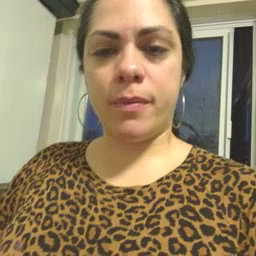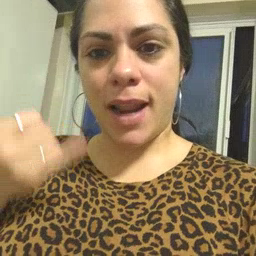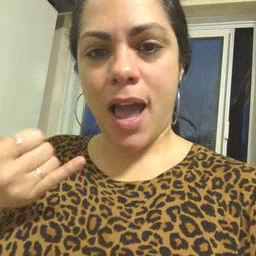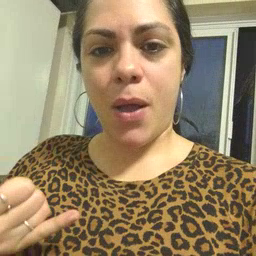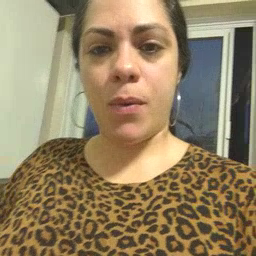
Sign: now